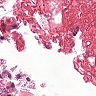
Metastatic tissue present: no